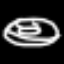
Label: donut